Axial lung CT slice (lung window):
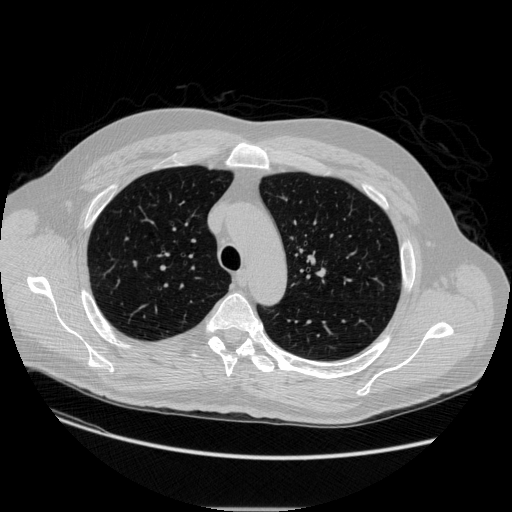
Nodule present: no